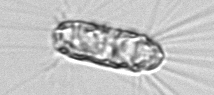
Label: Corethron_hystrix